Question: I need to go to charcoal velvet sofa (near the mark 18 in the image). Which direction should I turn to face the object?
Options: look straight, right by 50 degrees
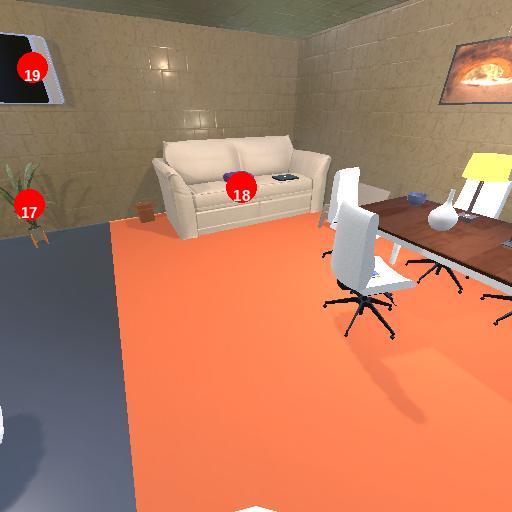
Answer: look straight